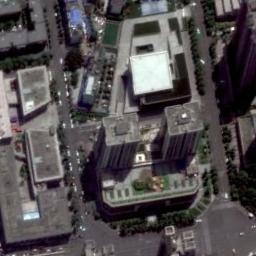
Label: commercial_area